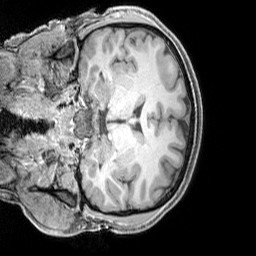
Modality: T1w
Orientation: coronal
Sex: male
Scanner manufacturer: siemens
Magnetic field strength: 3 T
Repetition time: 2.3 s
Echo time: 0.00226 s